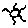
Label: sun